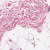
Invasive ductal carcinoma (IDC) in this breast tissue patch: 0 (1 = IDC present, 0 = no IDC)